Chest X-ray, PA view. Patient: 37 years old, sex M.
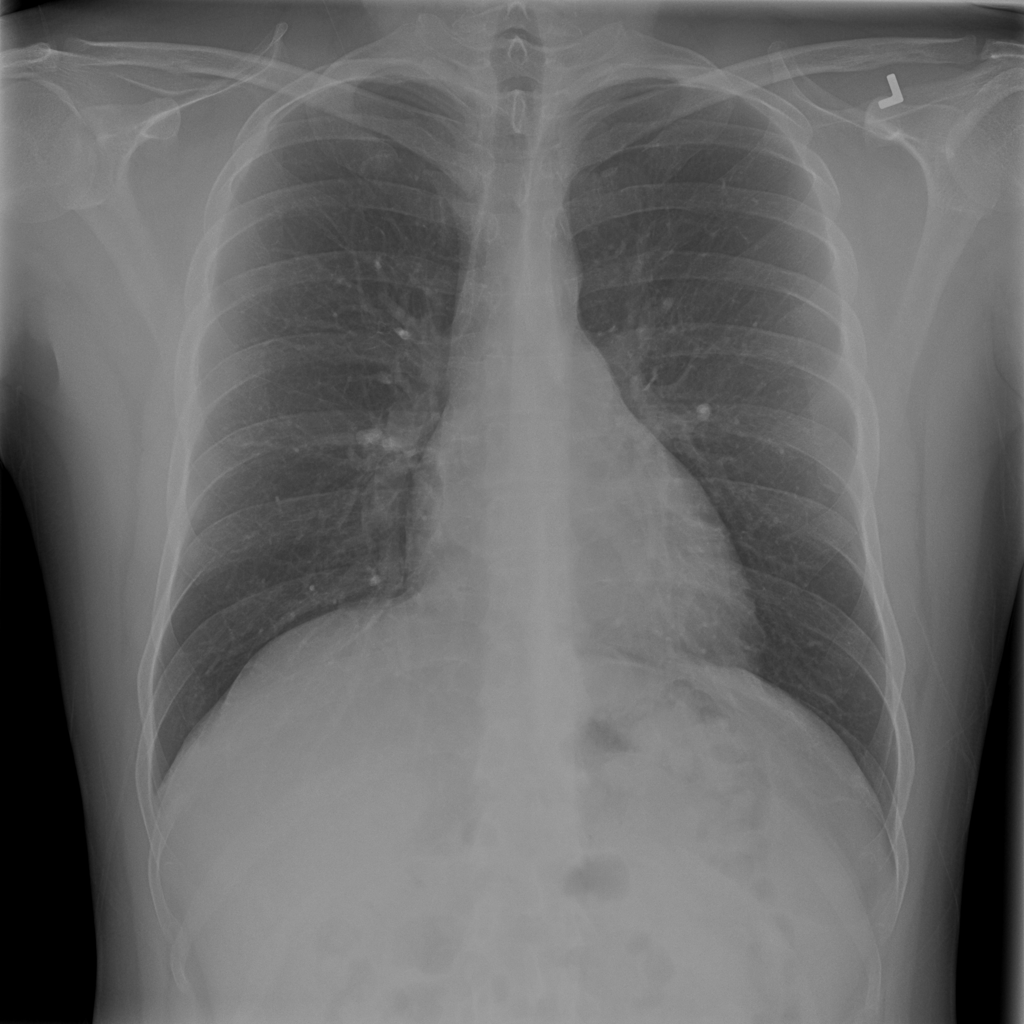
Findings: No Finding